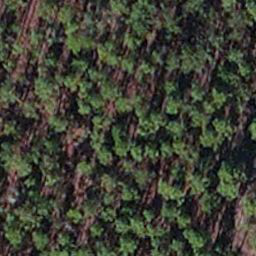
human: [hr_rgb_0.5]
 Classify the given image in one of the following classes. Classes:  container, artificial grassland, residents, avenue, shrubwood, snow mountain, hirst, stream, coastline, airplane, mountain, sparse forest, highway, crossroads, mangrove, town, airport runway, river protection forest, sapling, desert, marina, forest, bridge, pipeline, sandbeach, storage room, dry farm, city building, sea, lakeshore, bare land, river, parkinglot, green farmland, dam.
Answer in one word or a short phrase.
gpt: sapling